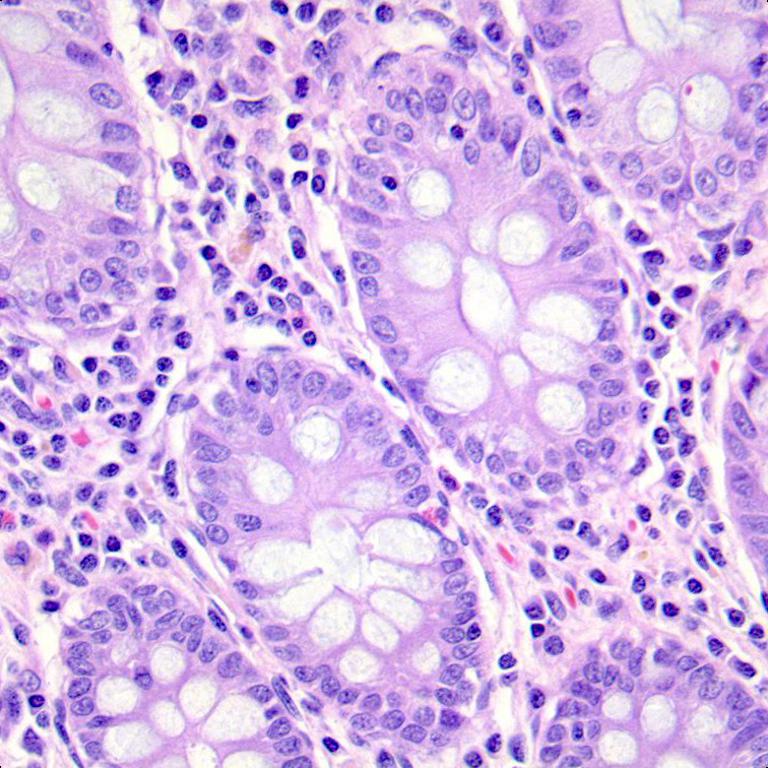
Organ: colon
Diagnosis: benign